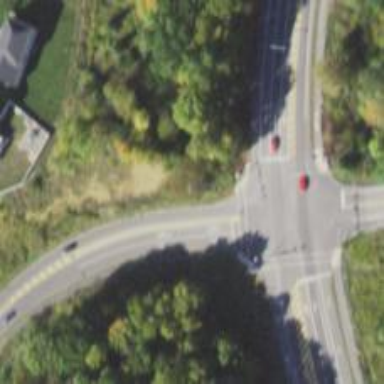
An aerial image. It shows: Marked crossing on asphalt cycleway.